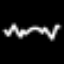
Label: squiggle